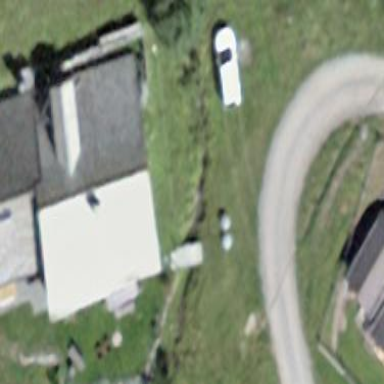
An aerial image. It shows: Gabled house with grey roof.